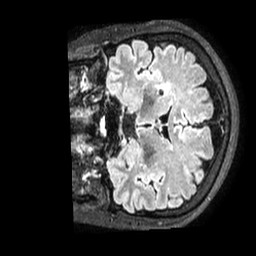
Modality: FLAIR
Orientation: coronal
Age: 68
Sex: female
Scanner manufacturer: philips
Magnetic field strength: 3 T
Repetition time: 4.8 s
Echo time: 0.34 s